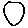
Label: circle